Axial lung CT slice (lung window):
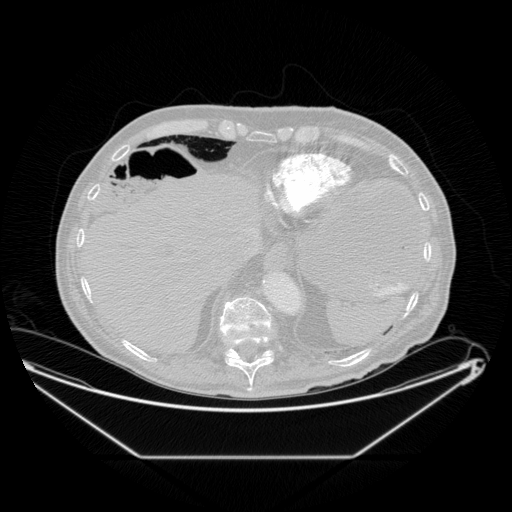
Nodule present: no